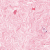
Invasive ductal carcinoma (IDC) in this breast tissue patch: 0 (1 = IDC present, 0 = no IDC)